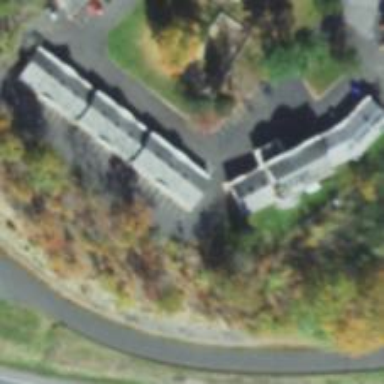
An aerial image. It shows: Building that is motel.